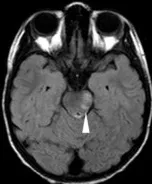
Brain magnetic resonance imaging on first presentation (day 5) showing multiple areas of abnormal signals (white arrowheads): left midbrain high signal on FLAIR sequence.
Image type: radiology (mri)